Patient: sex M, age 83
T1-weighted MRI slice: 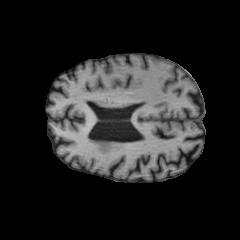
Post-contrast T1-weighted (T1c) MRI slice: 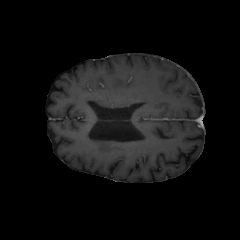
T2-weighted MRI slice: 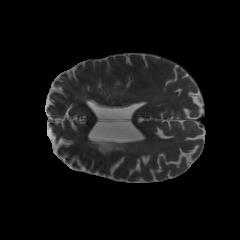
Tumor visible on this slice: no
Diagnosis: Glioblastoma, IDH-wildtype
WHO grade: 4